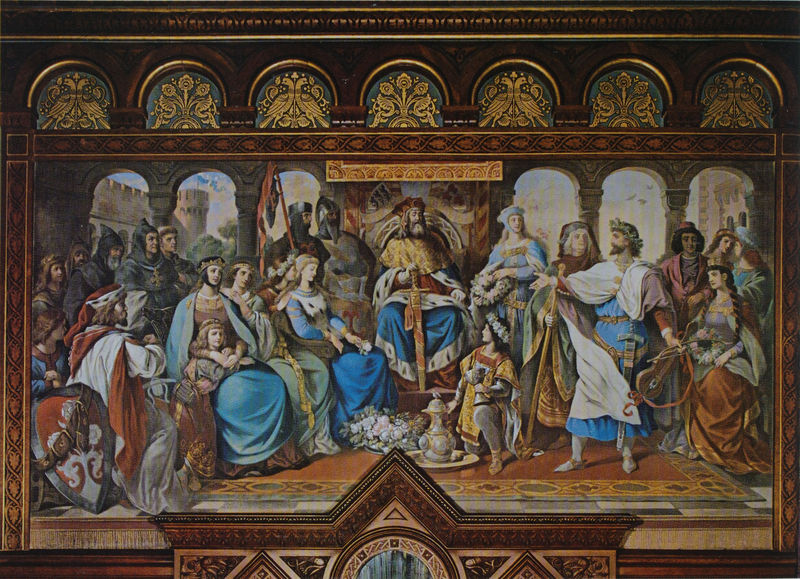
Titel: Walther singt am Hof Herzog Welfs VI. sein Lied zum Lob deutscher Sitte
Künstler: Eduard Ille
Standort: Schwangau
Institution: Schloß Neuschwanstein
Schlagwörter: blau, gruppe, hand, himmel, mann, umhang, wasser, weiß, wolken, frauen, gelb, menschen, mädchen, ocker, sitzen, stadt, blumen, braun, grau, holz, mitte, männer, orange, raum, schwarz, säule, säulen, tür, zimmer, gürtel, rot, schloss, tuch, beige, malerei, ornament, rock, teppich, bart, wand, architektur, falten, hermelin, rahmen, herr, instrument, vögel, kirche, gold, interieur, kutte, tücher, familie, gewänder, kind, musik, musiker, krone, kinder, stock, kanne, krug, vase, sitz, bogen, fahnen, fahne, flagge, mauer, hof, saal, rundbogen, gefolge, historienbild, kaiser, könig, lanze, thron, wandteppich, zopf, inschrift, wandgemälde, robe, stuck, zeigen, tor, bouquet, foto, fotografie, bögen, schild, burg, kreuz, palast, festung, geschirr, schwert, schwerter, waffe, volk, herrscher, trohn, tron, schuh, allegorie, kranz, lorbeer, lorbeerkranz, gruppenbild, ritter, rüstung, arkaden, kapitelle, wappen, geige, sänger, christus, toga, sage, mittelalter, zentral, priester, empfang, blumenkranz, krnaz, mönch, baldachin, mönche, könige, königin, fresko, mandoline, königsfamilie, wandbild, glauben, fiedel, kapuze, siegeskranz, säulengang, kronen, spitzgiebel, wanddekoration, bogenfenster, drehleier, dynastie, grau schwarz, herrscherbildnis, kaisre, minne, minnesänger, männre, ritterrüstungen, zweihänder, gaben, mundschenk